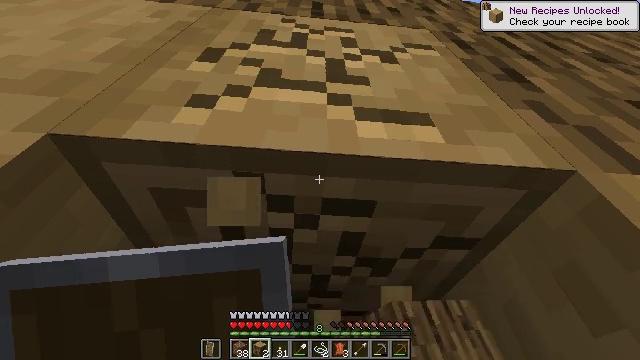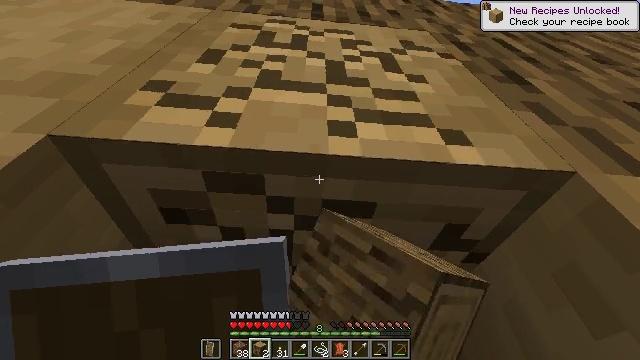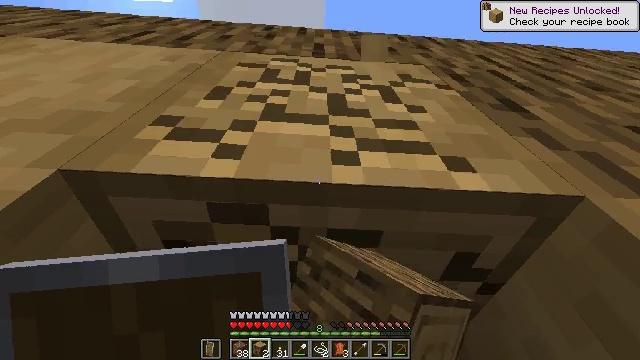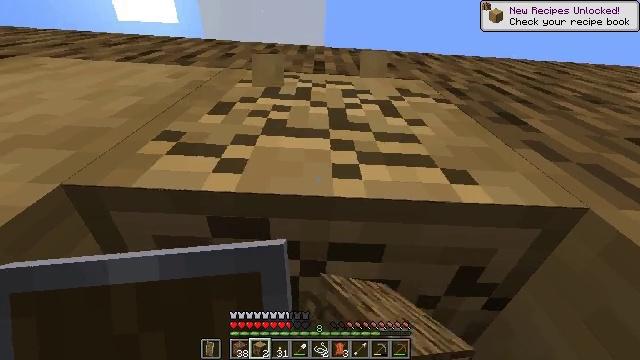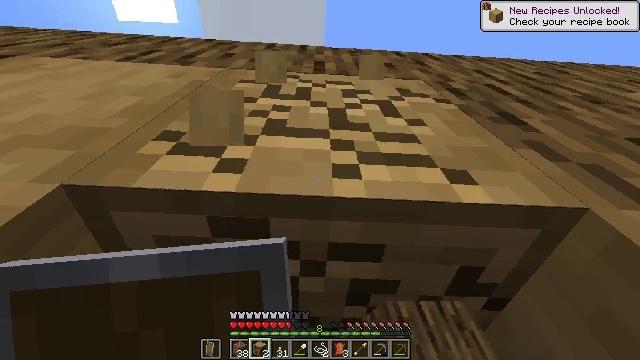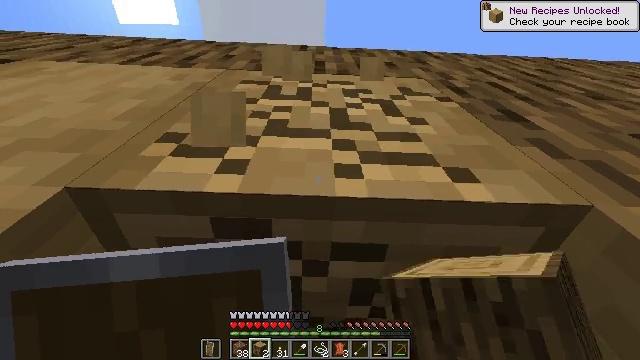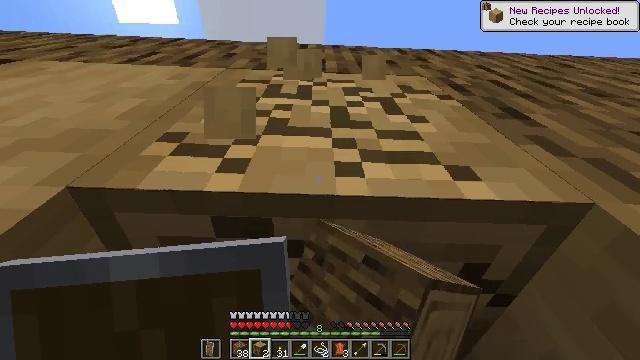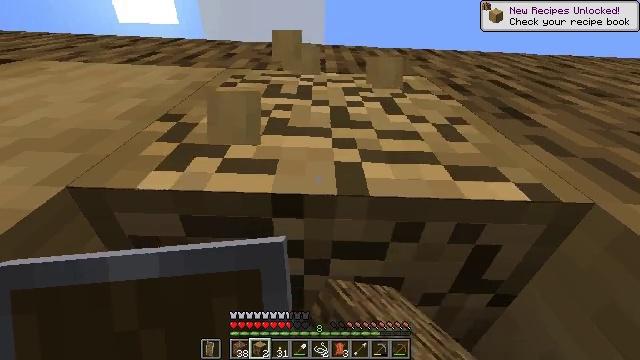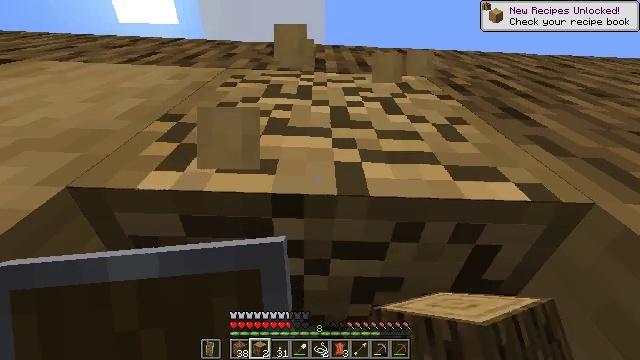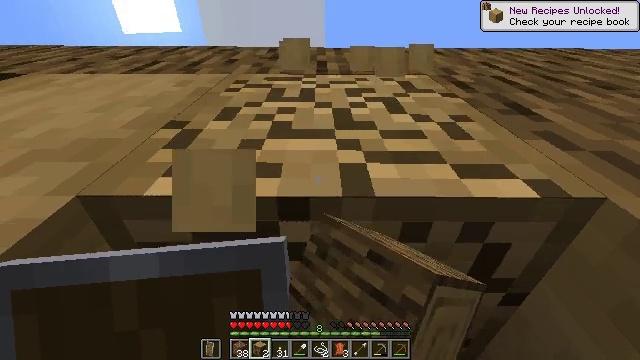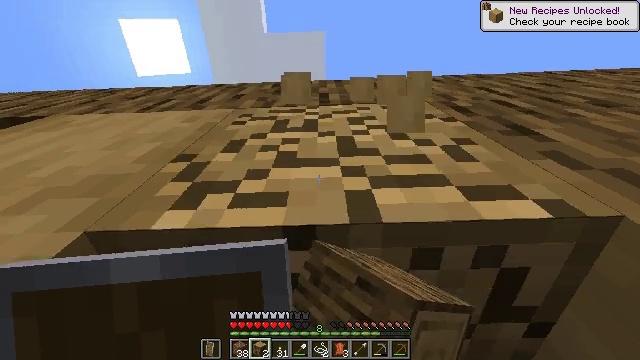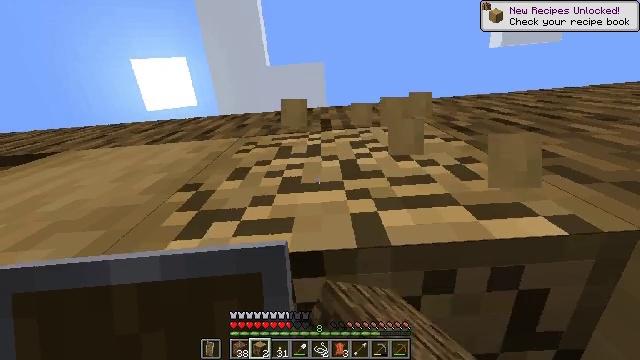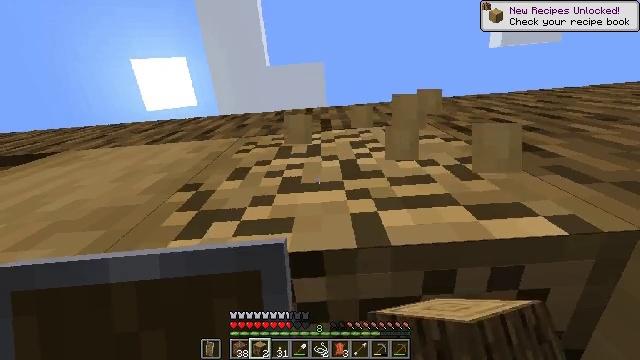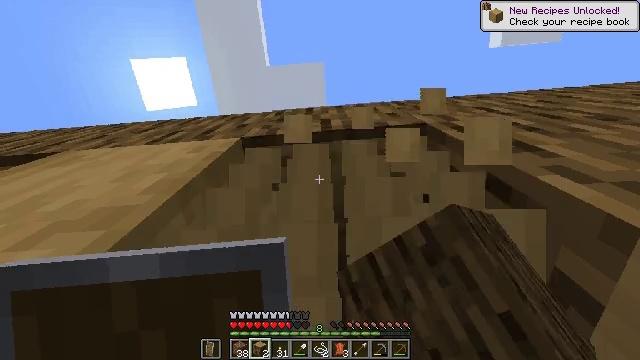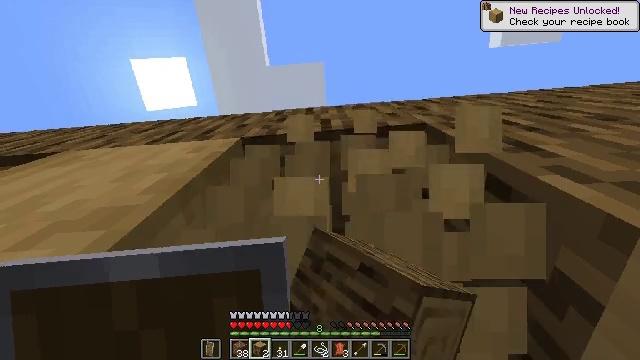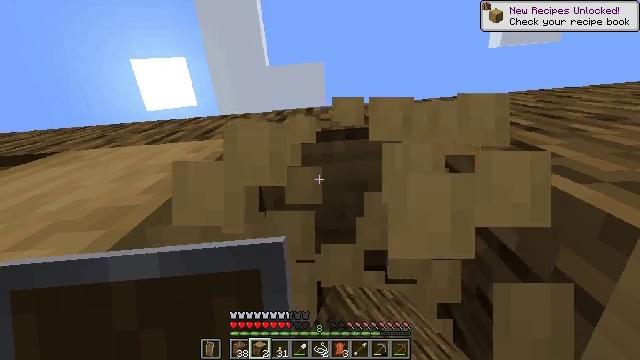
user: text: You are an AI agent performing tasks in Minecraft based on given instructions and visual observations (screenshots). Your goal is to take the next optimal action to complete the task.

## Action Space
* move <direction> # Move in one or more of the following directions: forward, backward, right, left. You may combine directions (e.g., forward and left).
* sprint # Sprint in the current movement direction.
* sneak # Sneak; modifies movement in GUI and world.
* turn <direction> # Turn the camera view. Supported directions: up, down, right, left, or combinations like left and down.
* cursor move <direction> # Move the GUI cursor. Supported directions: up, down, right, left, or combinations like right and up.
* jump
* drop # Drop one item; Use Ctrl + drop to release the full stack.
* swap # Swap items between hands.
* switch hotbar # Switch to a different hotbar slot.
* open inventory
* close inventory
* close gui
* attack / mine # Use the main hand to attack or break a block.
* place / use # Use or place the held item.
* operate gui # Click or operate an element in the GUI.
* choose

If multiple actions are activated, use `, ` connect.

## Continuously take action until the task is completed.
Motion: motion action
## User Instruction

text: Mine the stripped oak log.
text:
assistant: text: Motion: attack / mine
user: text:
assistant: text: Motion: turn left and up, attack / mine
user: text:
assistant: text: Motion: turn up, attack / mine
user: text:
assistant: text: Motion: attack / mine
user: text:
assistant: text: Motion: attack / mine
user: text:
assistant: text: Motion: attack / mine
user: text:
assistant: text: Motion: attack / mine
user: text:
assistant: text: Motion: attack / mine
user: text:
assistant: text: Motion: turn left, attack / mine
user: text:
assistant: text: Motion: turn left and up, attack / mine
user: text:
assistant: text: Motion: turn left and up, attack / mine
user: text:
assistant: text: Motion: attack / mine
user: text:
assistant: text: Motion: attack / mine
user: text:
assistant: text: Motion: attack / mine
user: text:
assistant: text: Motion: attack / mine
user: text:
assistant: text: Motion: attack / mine
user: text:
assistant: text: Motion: attack / mine
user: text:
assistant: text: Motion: attack / mine